Question: My SQL is shamefully rusty. I was thinking this is case for INTERSECT, but I want to make sure.
I have two tables.
Table 1 has a whole bunch of rows that are coming in from a feed. We have no control over them and any corrections to their values will be undone when the feed sends new data. Some of the data isn't correct though, hence Table2 acts as a Disputes or Corrections table. If the Attribue1, Attribute2, Attribute3 fields of a particular row in Table1 are incorrect, a row is created in Table2 with the "correct" values for those fields. I can link the two tables by a foreign key (MatchKey1 in my picture).
I basically want to get the all rows from Table1 but with Table2 corrections when they exist, as if it was all one table with the "correct" information to begin with. Since Table2 does not get wiped out, the corrections will remain when the feed updates Table1 so long as a link can be made between two tables.
Example:
*Row 1: {1, 00A1, Yellow, Fish, Happy}
Row 2: {2, 00A2, Red, Cow, Sad}*
*{1, 00A1, Green, Cat, Happy}
{2, 00A2, Red, Cow, Sad}*
Row 2 in Table 1 remains, as does the "Happy" (Attribute3) value in Row1, but the Attribute1 and Attribute2 values show the "corrected" values.
If not INTERSECT, would a some sort of Left Join (possibly with subquery) be better?
Select * Table1 Left Join Table2 on Table1.Matchkey1 = Table2.MatchKey1
I want to exclude the "incorrect" field values from the columns of the same name in Table1 though.
Help is greatly appreciated.
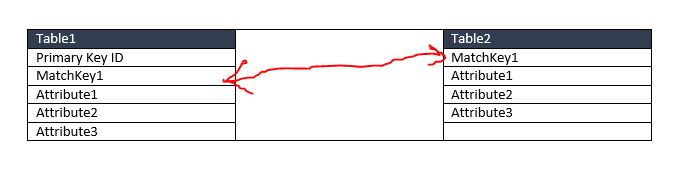
Answer: You can handle this situation with a simple 'COALESCE' statement and a 'LEFT JOIN' (example in oracle or db2):
'''
SELECT Table1.PrimaryKeyID
, Table1.MatchKey1
, COALESCE(Table2.Attribute1, Table1.Attribute1) AS Attribute1
-- and so on
FROM Table1
LEFT JOIN
Table2
ON Table2.MatchKey1=Table1.MatchKey1
'''
If 'COALESCE' isn't available in your dialect, use 'CASE WHEN ... IS NULL THEN ... ELSE ... END' instead. Note that this query assumes that each field in 'Table2' is filled when the JOIN was successful -- otherwise, you can have mixtures of the attributes of both tables (e.g., 'Attribute1' and 'Attribute2' of 'Table2' and 'Attribute3' of 'Table1') -- this might as well be desired.